Question: THis is a drawer opens from the hnav - I am using slidedown function in jquery
> $(".hnavDrawerWr").slideDown(function(){
and also as someone suggested, I also included
> -webkit-backface-visibility: hidden;
but I still get this effect using chrome browser.

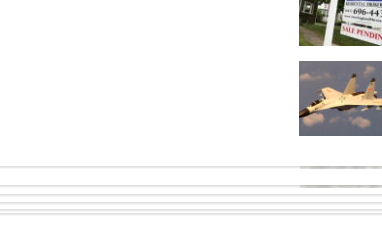
Answer: Try quitting chrome, it could be chrome.
Otherwise try <URL>s and animate the height.
'''
var player = document.timeline.play(new Animation(document.querySelector('.hnavDrawerWr', [
{transform: "scaleY(0)"},
{transform: "scaleY(1)"}
]
));
'''